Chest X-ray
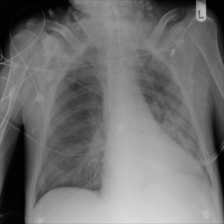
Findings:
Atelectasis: negative
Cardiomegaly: negative
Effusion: negative
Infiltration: negative
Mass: negative
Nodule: negative
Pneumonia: negative
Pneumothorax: negative
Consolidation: negative
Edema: negative
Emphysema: negative
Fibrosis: negative
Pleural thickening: negative
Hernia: negative